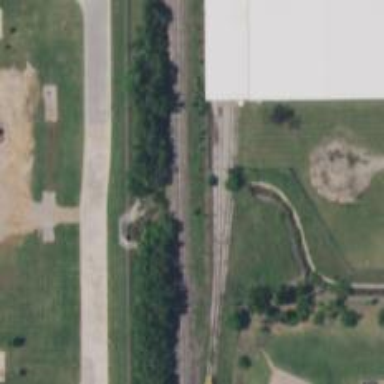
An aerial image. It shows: Railway spur service.